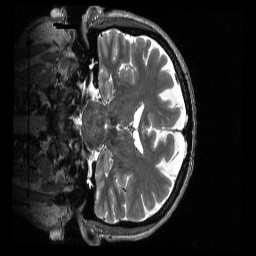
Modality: T2w
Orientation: coronal
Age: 66
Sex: male
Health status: healthy
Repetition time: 3.2 s
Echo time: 0.563 s